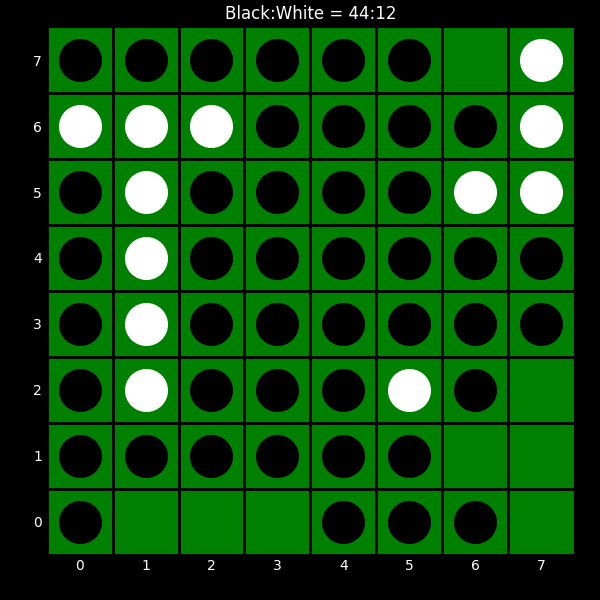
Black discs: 44
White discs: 12